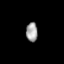
Tissue: lung
Cell type: Fibroblasts
Senescence score: 0.6455
Nuclear area (px): 221
Mean DAPI intensity: 158.792